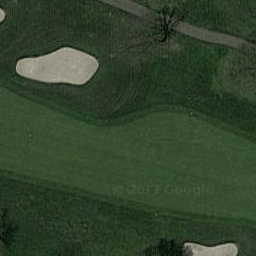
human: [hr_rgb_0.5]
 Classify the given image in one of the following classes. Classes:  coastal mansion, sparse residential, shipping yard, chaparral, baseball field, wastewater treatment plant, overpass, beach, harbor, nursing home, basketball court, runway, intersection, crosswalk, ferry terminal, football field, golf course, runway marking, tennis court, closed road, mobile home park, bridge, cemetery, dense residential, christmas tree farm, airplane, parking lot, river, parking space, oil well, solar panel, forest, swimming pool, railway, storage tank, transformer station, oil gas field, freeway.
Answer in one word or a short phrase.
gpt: golf course